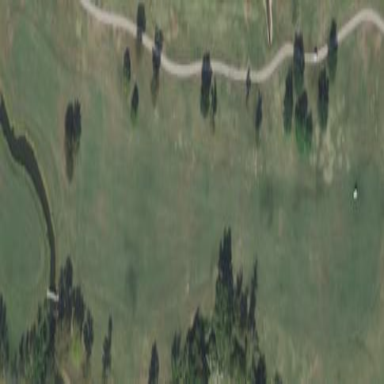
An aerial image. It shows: Golf fairway surrounded by grass.